Brain MRI, t1w sequence, axial 2D slice.
Patient: age 42, sex F, weight 95 kg, height 1.95 m
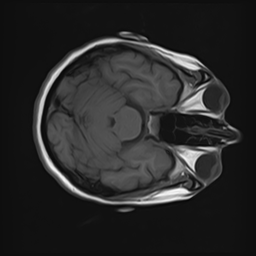